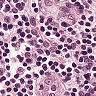
Metastatic tissue present: no